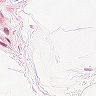
Metastatic tissue present: no